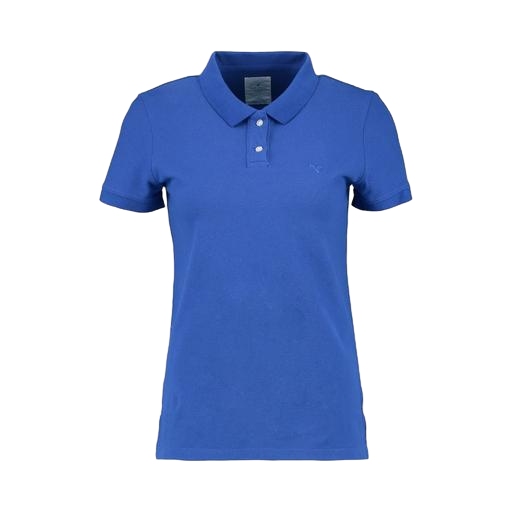
blue skinny-fit stretch polo shirt, blue skinny-fit polo shirt, blue women's piqué shirt, white background